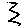
Label: zigzag